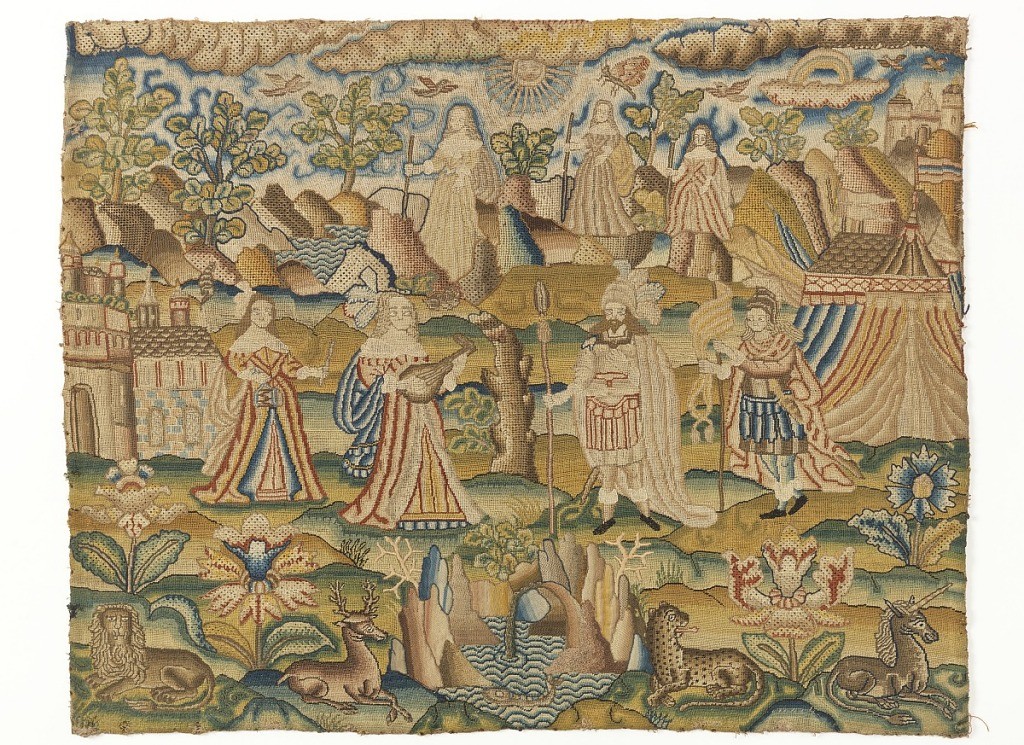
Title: Embroidered picture
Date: late 17th century
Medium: silk, metallic yarns, silk-wrapped wire on linen Technique: embroidered on plain weave canvas
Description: Embroidered picture. Three depths: in foreground, a landscape with flowers, a pond and animals (from left to right: lion, stag, leopard, and unicorn); in middle ground, two women, one holding a lute, a bearded man in armor and feathered headdress, a youth in armor with banner, and a military camp; in background, a mountainous landscape with clouds, birds, a sun, a rainbow, and three women with staffs. Counted stitches using silk, stem, cross, padded satin, and tightly pulled deflected elements. Couched silk-wrapped silk and silk-wrapped wire.